Question: Hi I'm new to PHP and CodeIgniter and I have the following problem
I have a controller in which I want to call a PHP funnction that is defined on another .php.
This is the function:
'''
function createNote($note_text){
header('Content-type: image/jpeg');
$note = "./application/controllers/notes/note.jpg";
$rImg = ImageCreateFromJPEG($note);
imagejpeg($rImg);
//After this I want to use the "imagettftext" function to insert the $note_text in
//the image
}
'''
This is suposed to load that image and show it (I guess) but it doesn't, instead it shows the following:

I know the path to the image is correct because if I change it the ImageCreateFromJPEF returns an error saying that the image was not found...
Any ideas?
Thanks in advance!
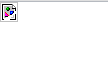
Answer: After VictorKilo answered I searched how to set the .htaccess file.
This question helped me a lot: <URL>
Before, my .htaccess had "Deny from all", now it looks like this:
'''
RewriteEngine on
RewriteCond $1 !^(index\.php|images|stylesheets|scripts|robots\.txt)
RewriteRule ^(.*)$ /index.php/$1 [L]
'''
Hope this helps someone else.
Thanks for your time and answers Umair Iqbal, VictorKilo and Robbie.